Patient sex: M
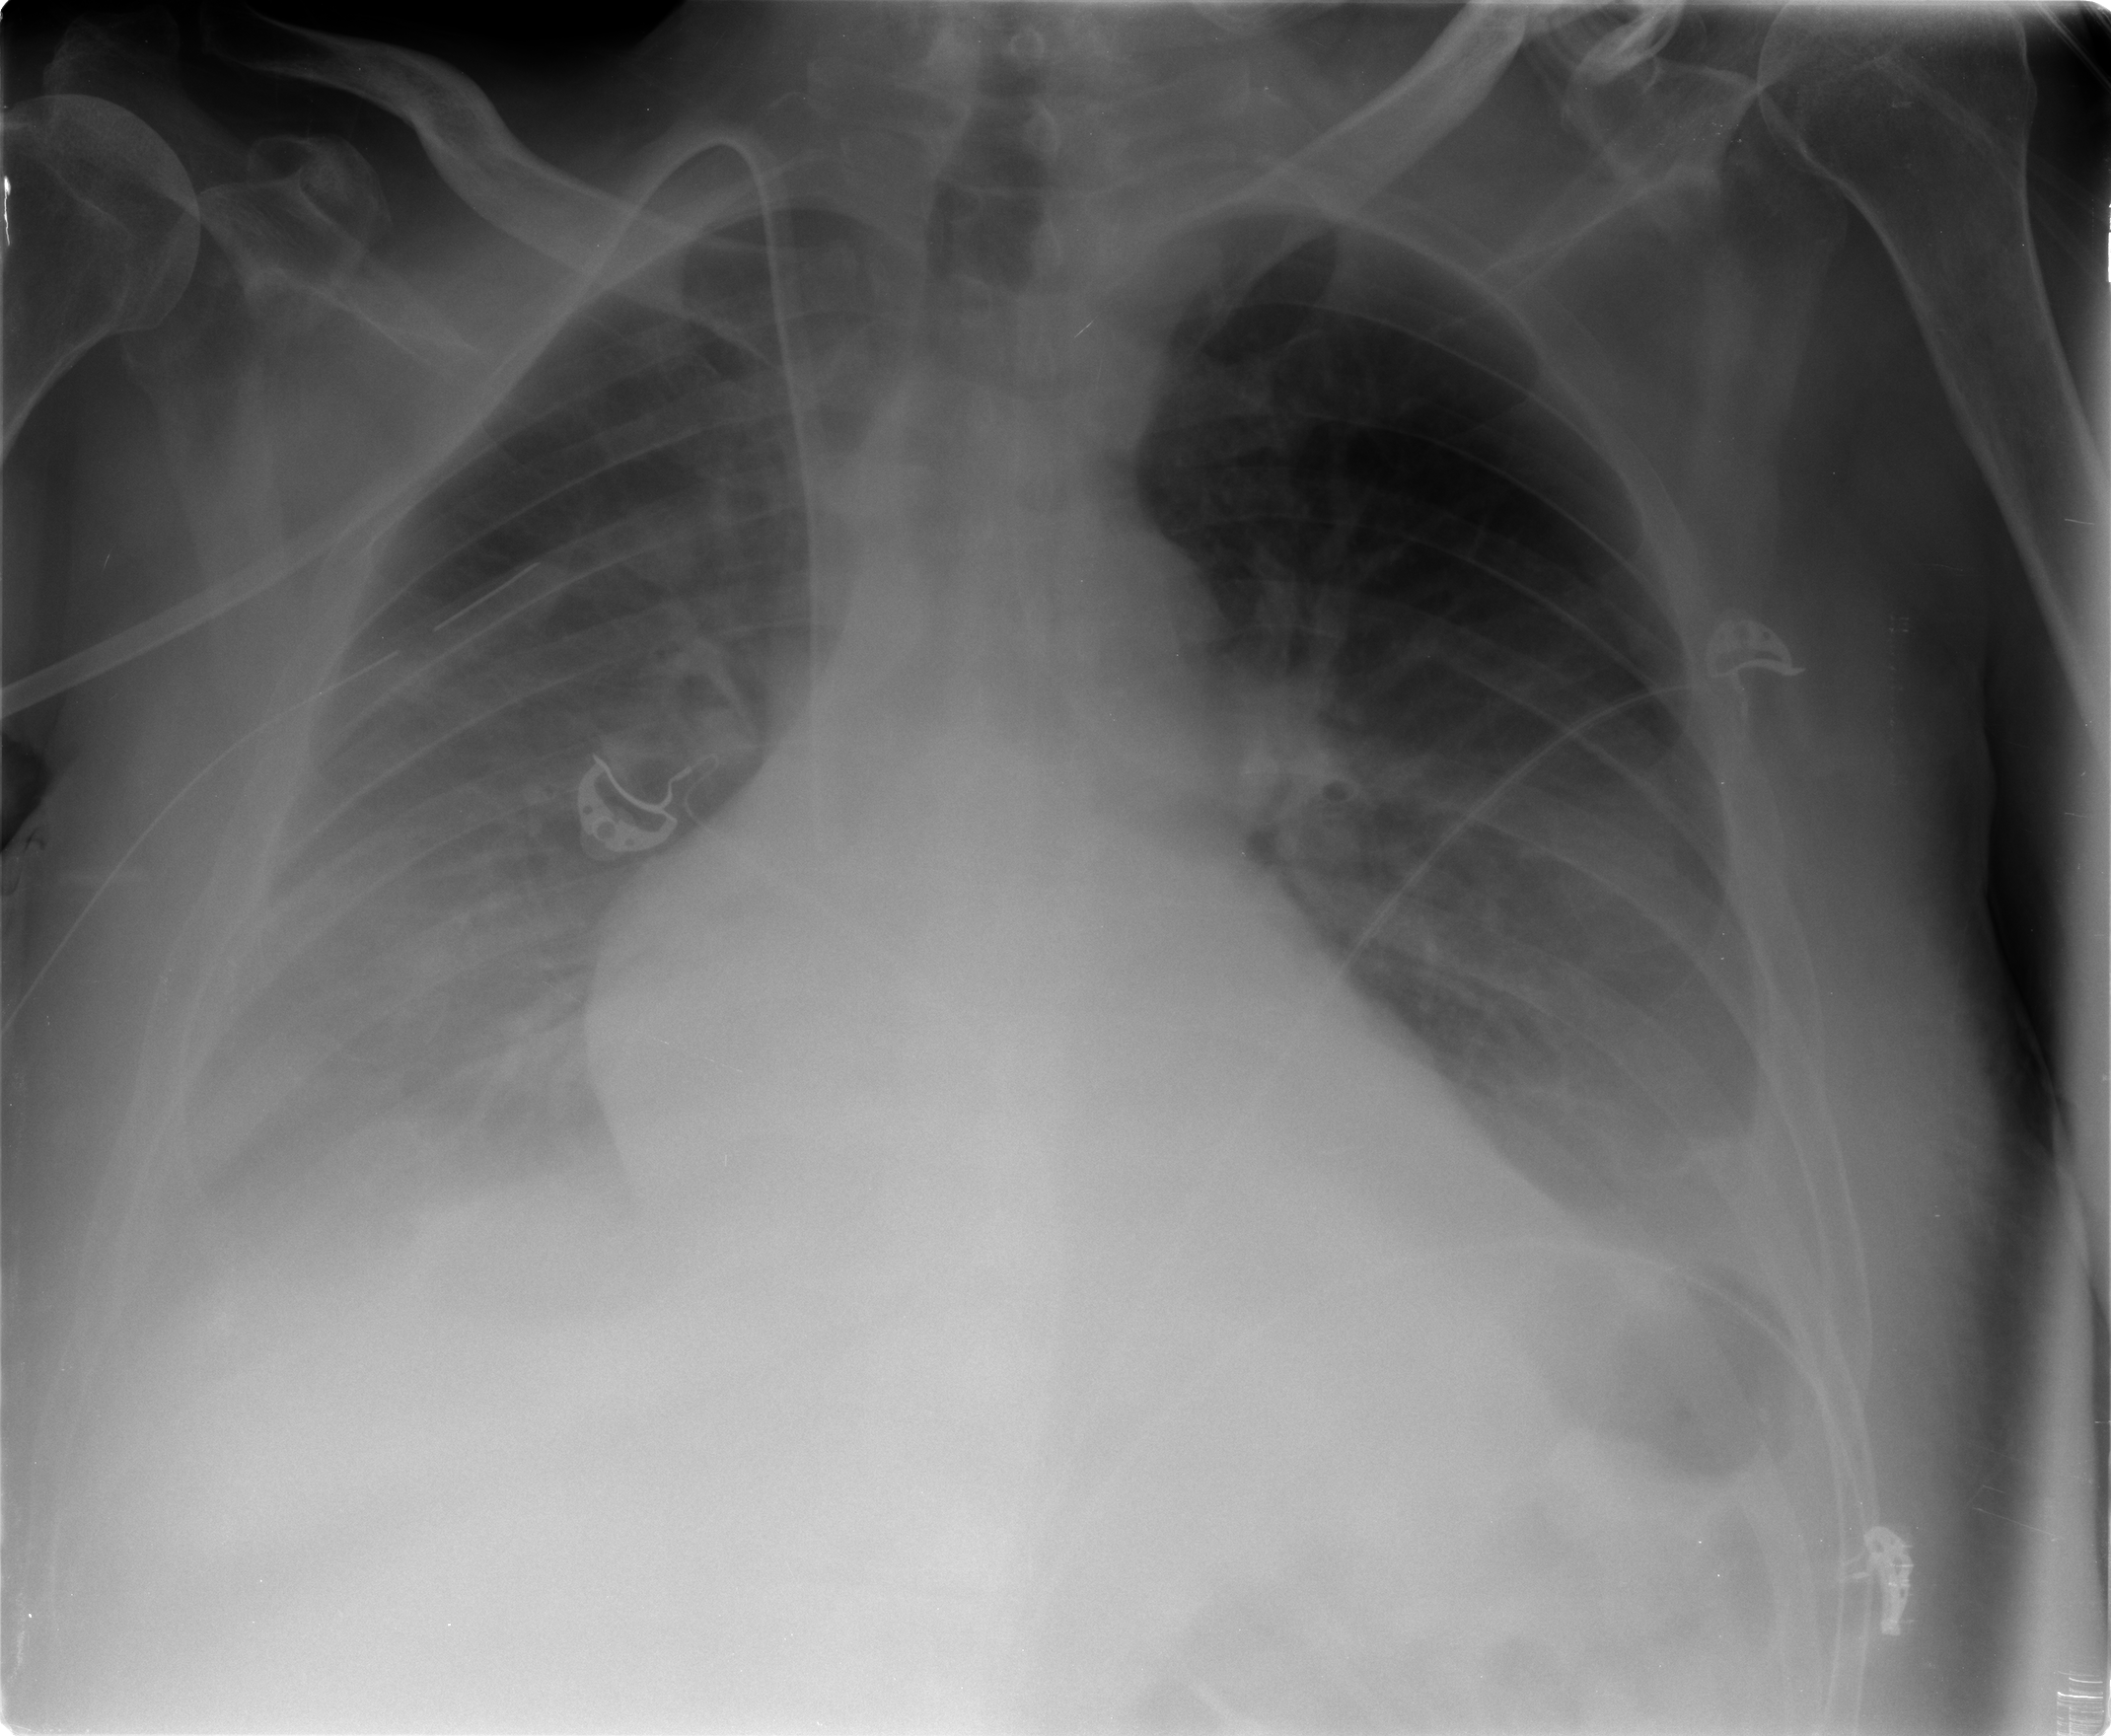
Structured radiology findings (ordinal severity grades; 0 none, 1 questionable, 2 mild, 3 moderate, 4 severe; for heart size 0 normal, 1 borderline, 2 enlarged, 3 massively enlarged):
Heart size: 1
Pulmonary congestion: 2
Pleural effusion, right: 3
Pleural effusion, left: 2
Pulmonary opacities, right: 1
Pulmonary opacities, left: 0
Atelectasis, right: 3
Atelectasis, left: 2